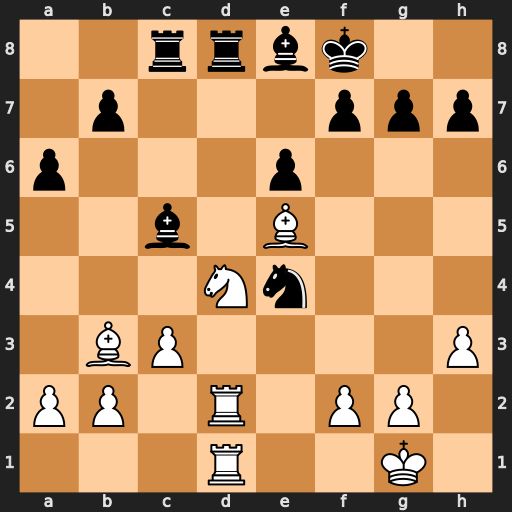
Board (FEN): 2rrbk2/1p3ppp/p3p3/2b1B3/3Nn3/1BP4P/PP1R1PP1/3R2K1
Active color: w
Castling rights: -
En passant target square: -
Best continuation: Nxe6+ fxe6 Rxd8 Rxd8 Rxd8